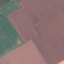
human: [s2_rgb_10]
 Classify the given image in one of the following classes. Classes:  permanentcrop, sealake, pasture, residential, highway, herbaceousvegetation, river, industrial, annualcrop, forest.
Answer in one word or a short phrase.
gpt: AnnualCrop